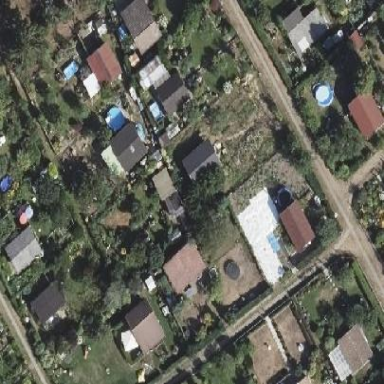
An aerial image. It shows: Plot in the allotments.